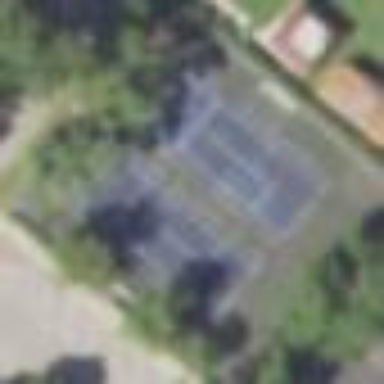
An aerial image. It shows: Asphalt tennis court.